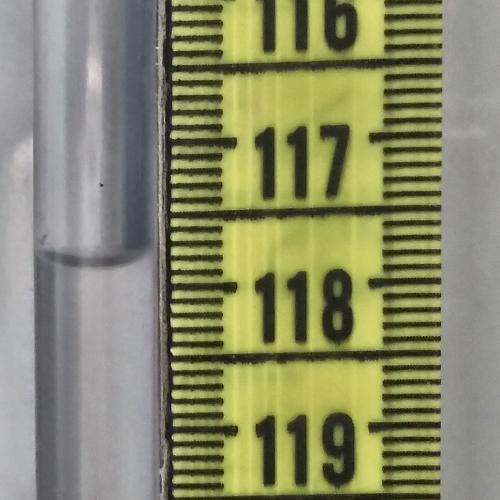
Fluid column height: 117.8 cm